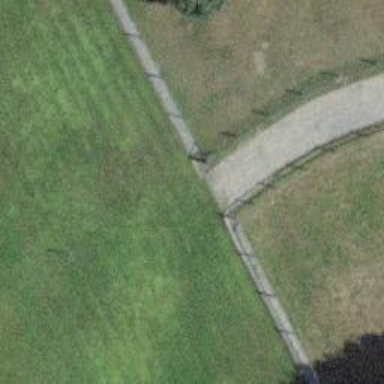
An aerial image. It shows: Gate.